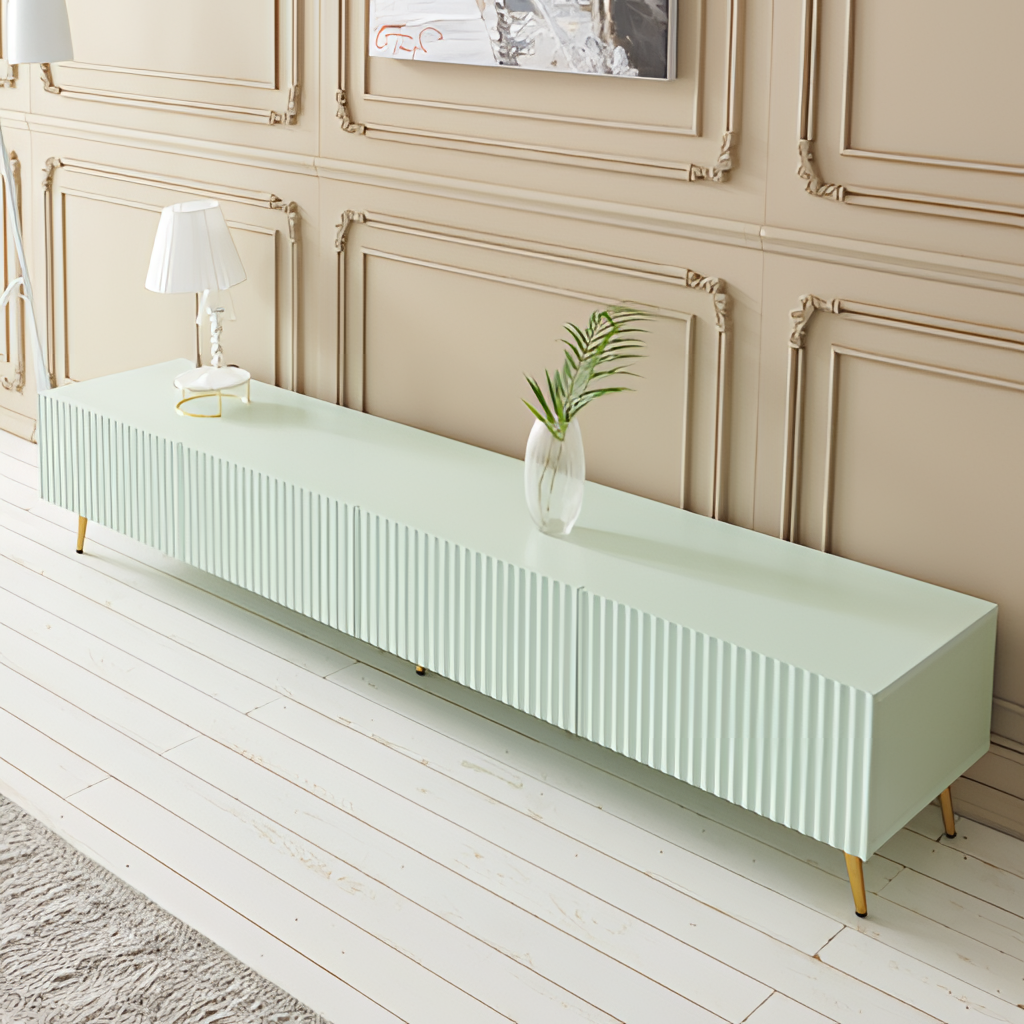
mint wood console table, living room, contemporary, wood flooring, with plank pattern, paint wallpaper, with solid pattern